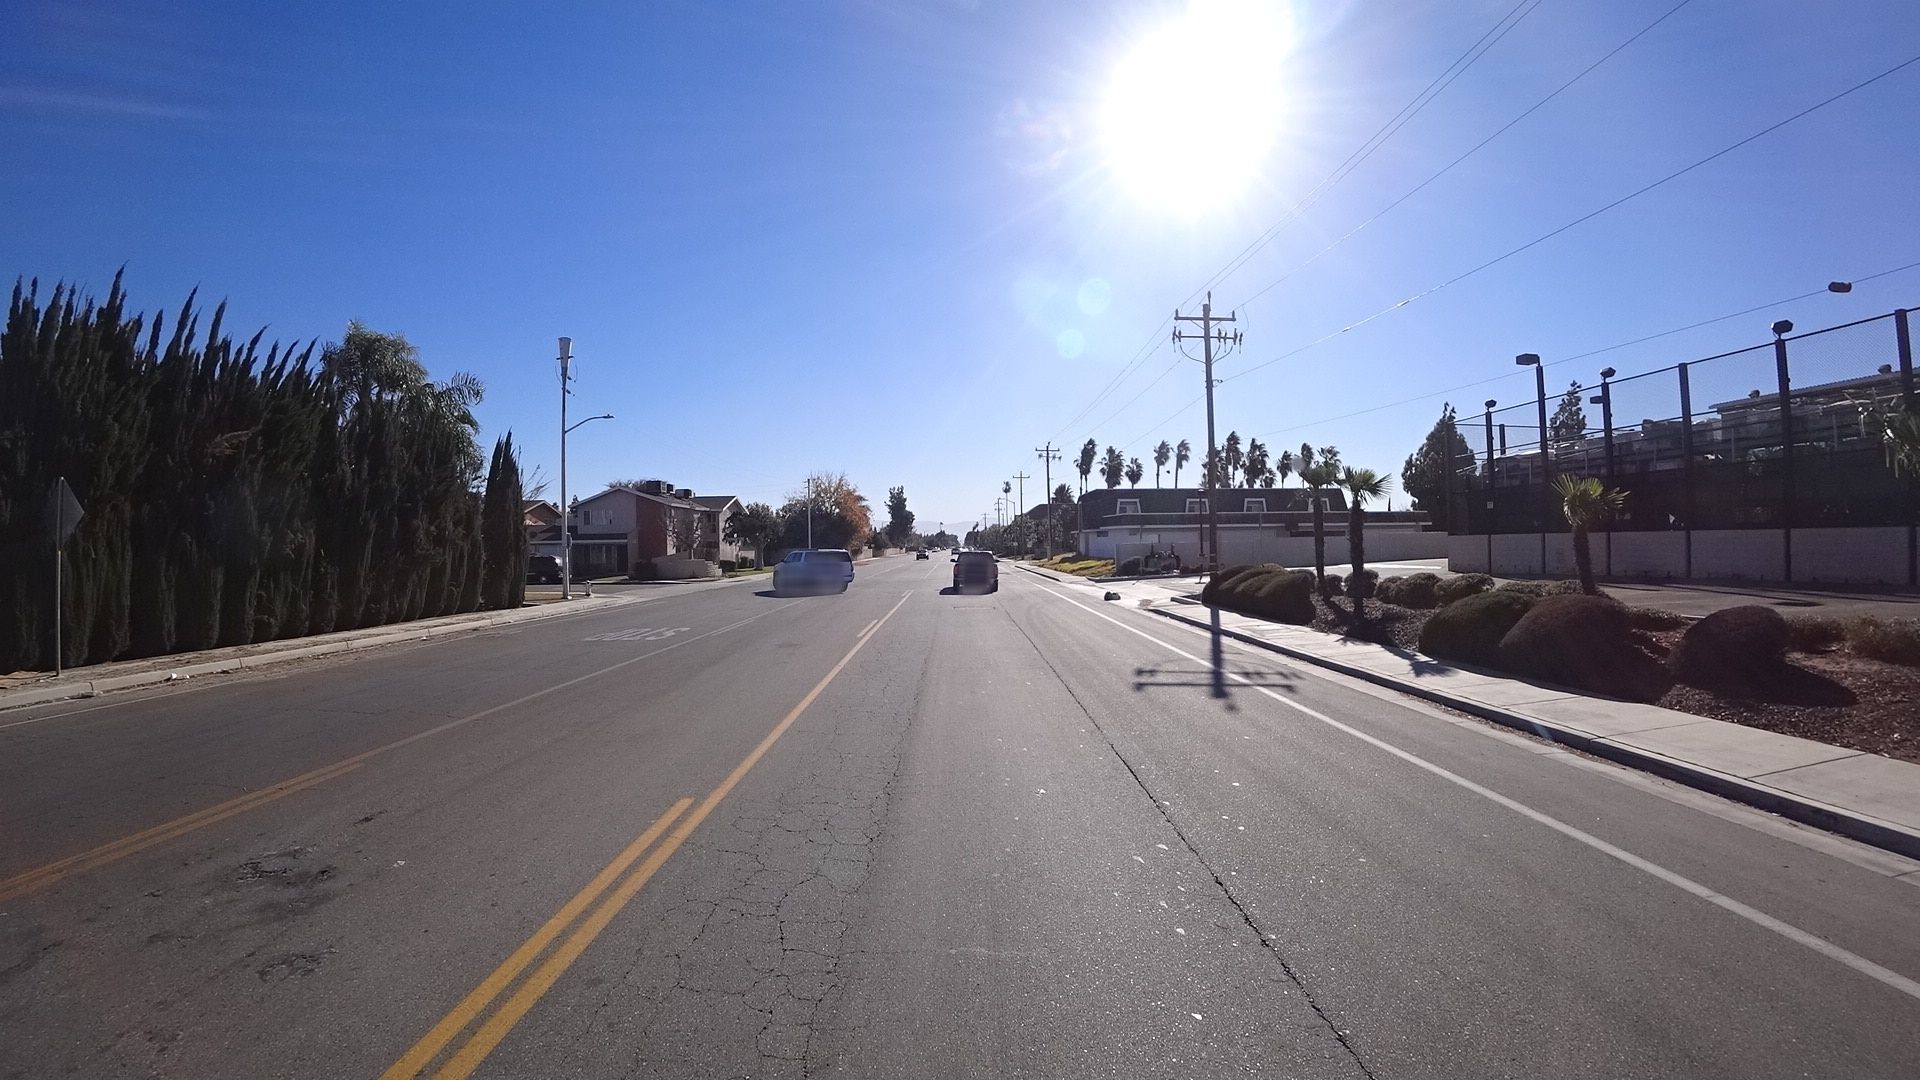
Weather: clear
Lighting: day
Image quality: good
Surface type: cycling surface
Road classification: tertiary
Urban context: urban centre
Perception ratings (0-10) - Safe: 4.71, Lively: 2.69, Beautiful: 4.84, Boring: 4.71, Depressing: 3.19, Wealthy: 2.39